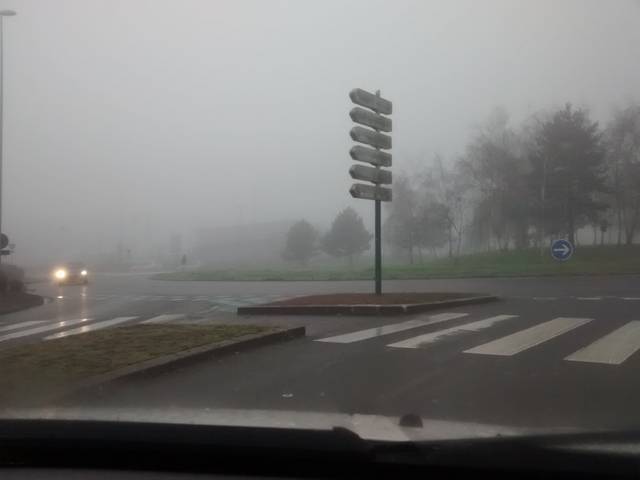
Region: France
Coordinates: 48.114, -1.62